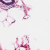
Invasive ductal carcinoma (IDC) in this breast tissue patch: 0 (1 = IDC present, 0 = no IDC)